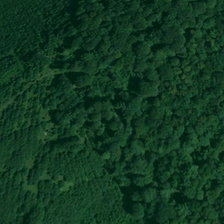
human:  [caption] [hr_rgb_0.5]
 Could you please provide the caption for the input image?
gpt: many green trees form a piece of forest .

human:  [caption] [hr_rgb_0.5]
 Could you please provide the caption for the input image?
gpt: this is a grassland and trees .

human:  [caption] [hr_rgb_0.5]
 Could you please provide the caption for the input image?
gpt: many green trees form a piece of forest .

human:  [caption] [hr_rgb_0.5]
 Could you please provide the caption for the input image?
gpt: it is green grassland and trees .

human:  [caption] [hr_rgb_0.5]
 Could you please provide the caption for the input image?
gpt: this is a grassland and trees .